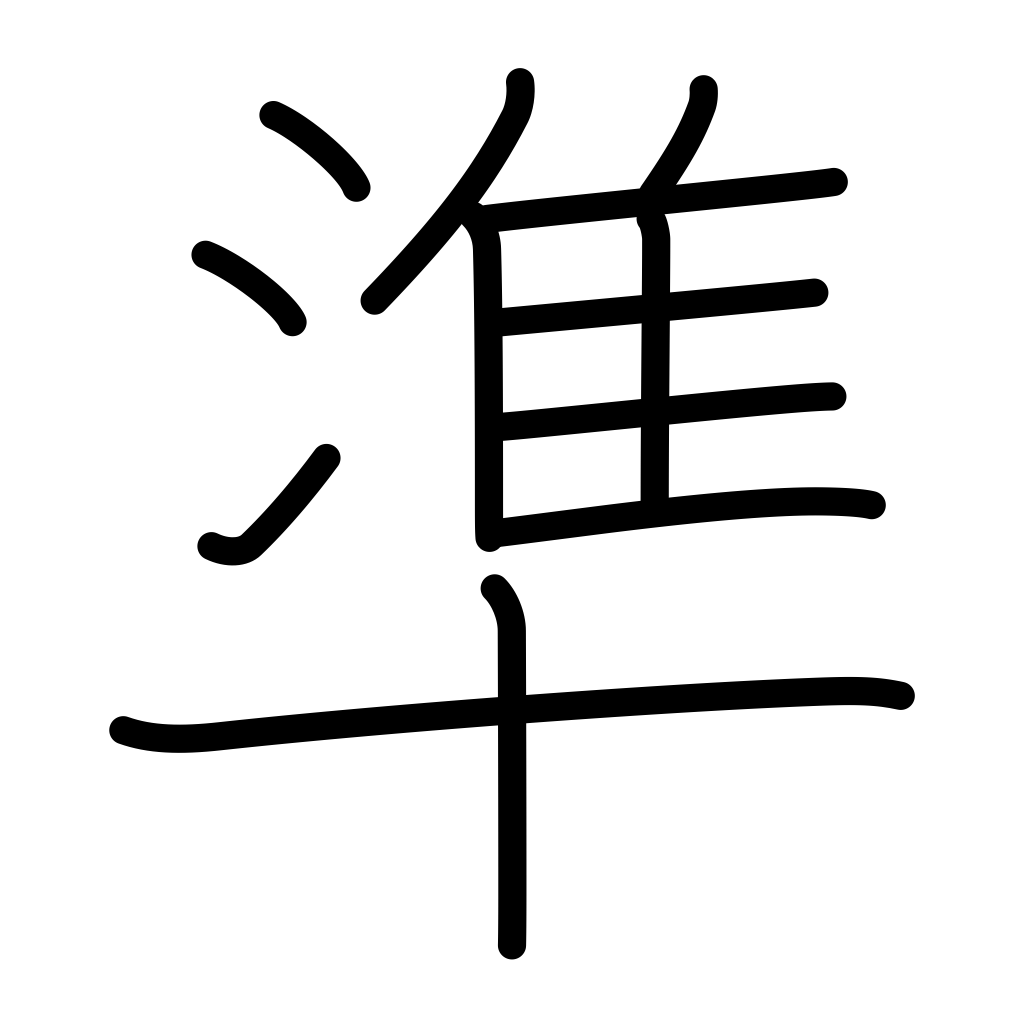
Meaning: semi-, correspond to, proportionate to, conform, imitate